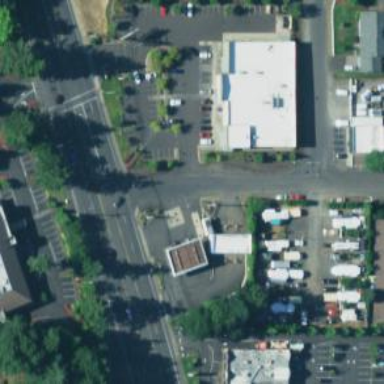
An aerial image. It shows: Parking area.